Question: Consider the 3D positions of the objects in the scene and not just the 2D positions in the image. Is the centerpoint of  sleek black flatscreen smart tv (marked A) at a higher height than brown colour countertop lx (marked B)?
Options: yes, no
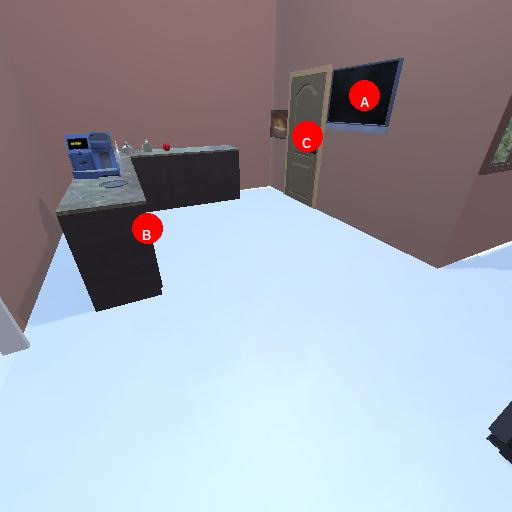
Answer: yes